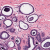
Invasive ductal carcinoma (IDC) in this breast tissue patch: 0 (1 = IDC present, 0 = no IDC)